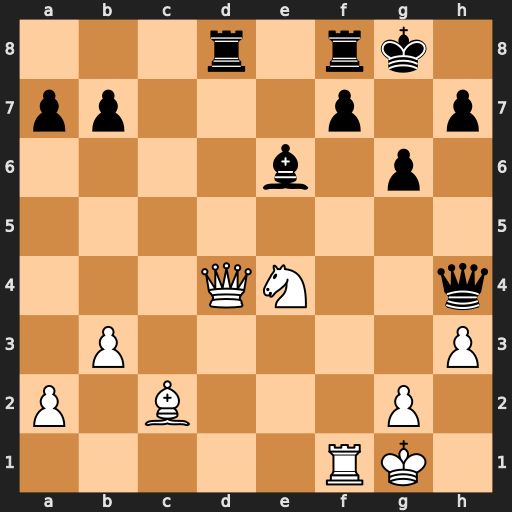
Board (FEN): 3r1rk1/pp3p1p/4b1p1/8/3QN2q/1P5P/P1B3P1/5RK1
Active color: w
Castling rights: -
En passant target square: -
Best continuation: Nf6+ Qxf6 Qxf6